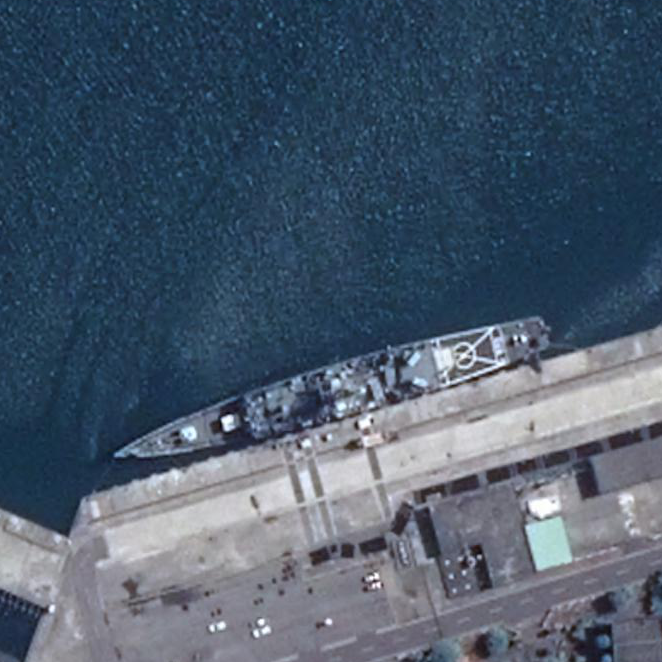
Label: Kidd-class_destroyer